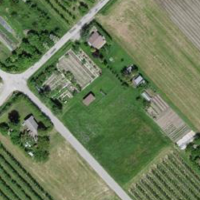
EUNIS habitat code: 24
Species observed at this site:
Motacilla alba
Sturnus vulgaris
Passer montanus